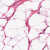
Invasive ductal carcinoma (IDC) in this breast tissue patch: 0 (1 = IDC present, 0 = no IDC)